Aerial crown-view tile of a tropical tree (Barro Colorado Island, Panama), acquired 20240813:
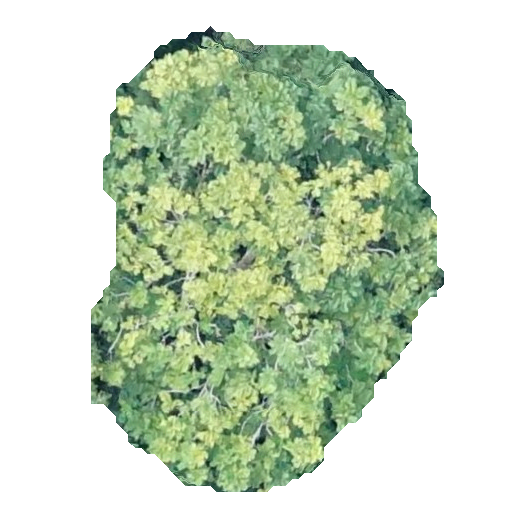
Species: Jacaranda copaia
GBIF accepted scientific name: Jacaranda copaia
Crown area: 185.543 m²